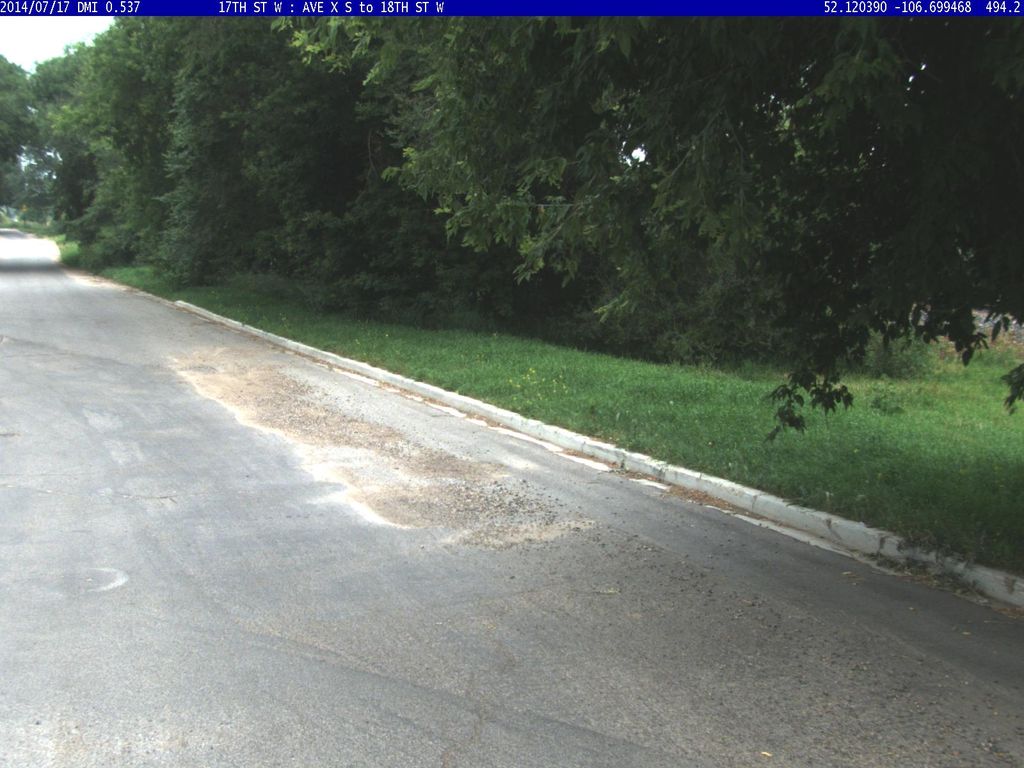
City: saskatoon